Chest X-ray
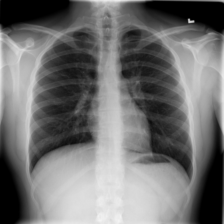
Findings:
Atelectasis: negative
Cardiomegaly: negative
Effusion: negative
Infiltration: negative
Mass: negative
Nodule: negative
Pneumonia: negative
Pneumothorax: negative
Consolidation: negative
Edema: negative
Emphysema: negative
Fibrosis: negative
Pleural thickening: negative
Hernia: negative